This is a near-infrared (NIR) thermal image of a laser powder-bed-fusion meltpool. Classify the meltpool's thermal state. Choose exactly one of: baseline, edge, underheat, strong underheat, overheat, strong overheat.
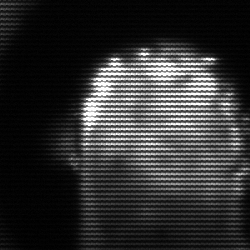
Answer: baseline